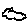
Label: cloud